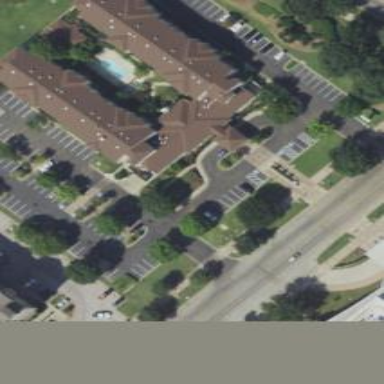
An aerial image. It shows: Hotel building.